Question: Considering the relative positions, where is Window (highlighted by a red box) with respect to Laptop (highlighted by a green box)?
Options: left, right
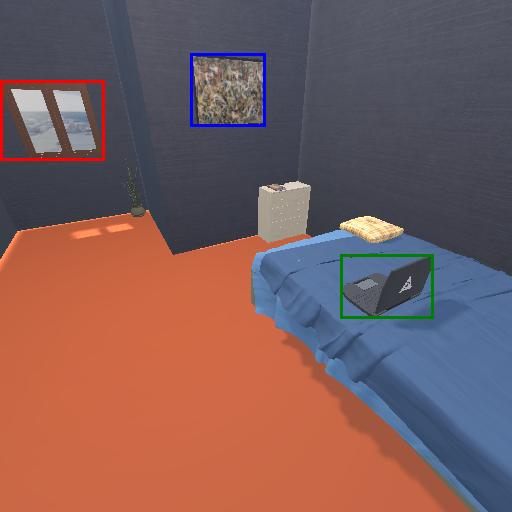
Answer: left